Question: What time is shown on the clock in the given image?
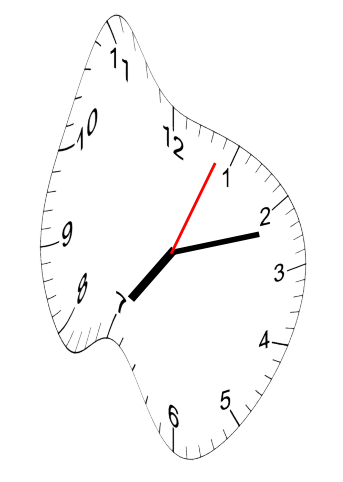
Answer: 07:12:04